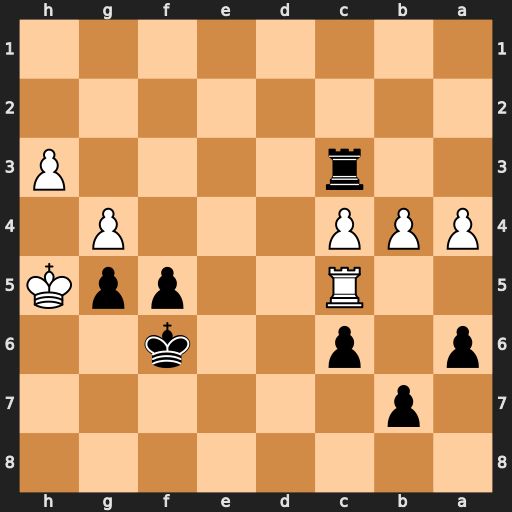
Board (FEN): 8/1p6/p1p2k2/2R2ppK/PPP3P1/2r4P/8/8
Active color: b
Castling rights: -
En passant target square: -
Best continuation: Rxh3#